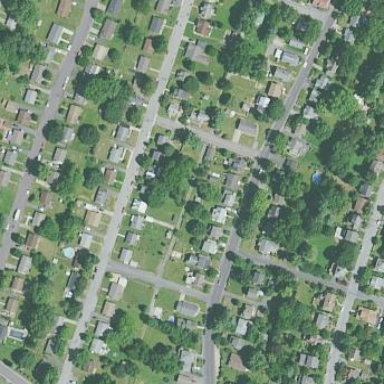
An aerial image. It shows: Residential area within neighborhood.